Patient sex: F
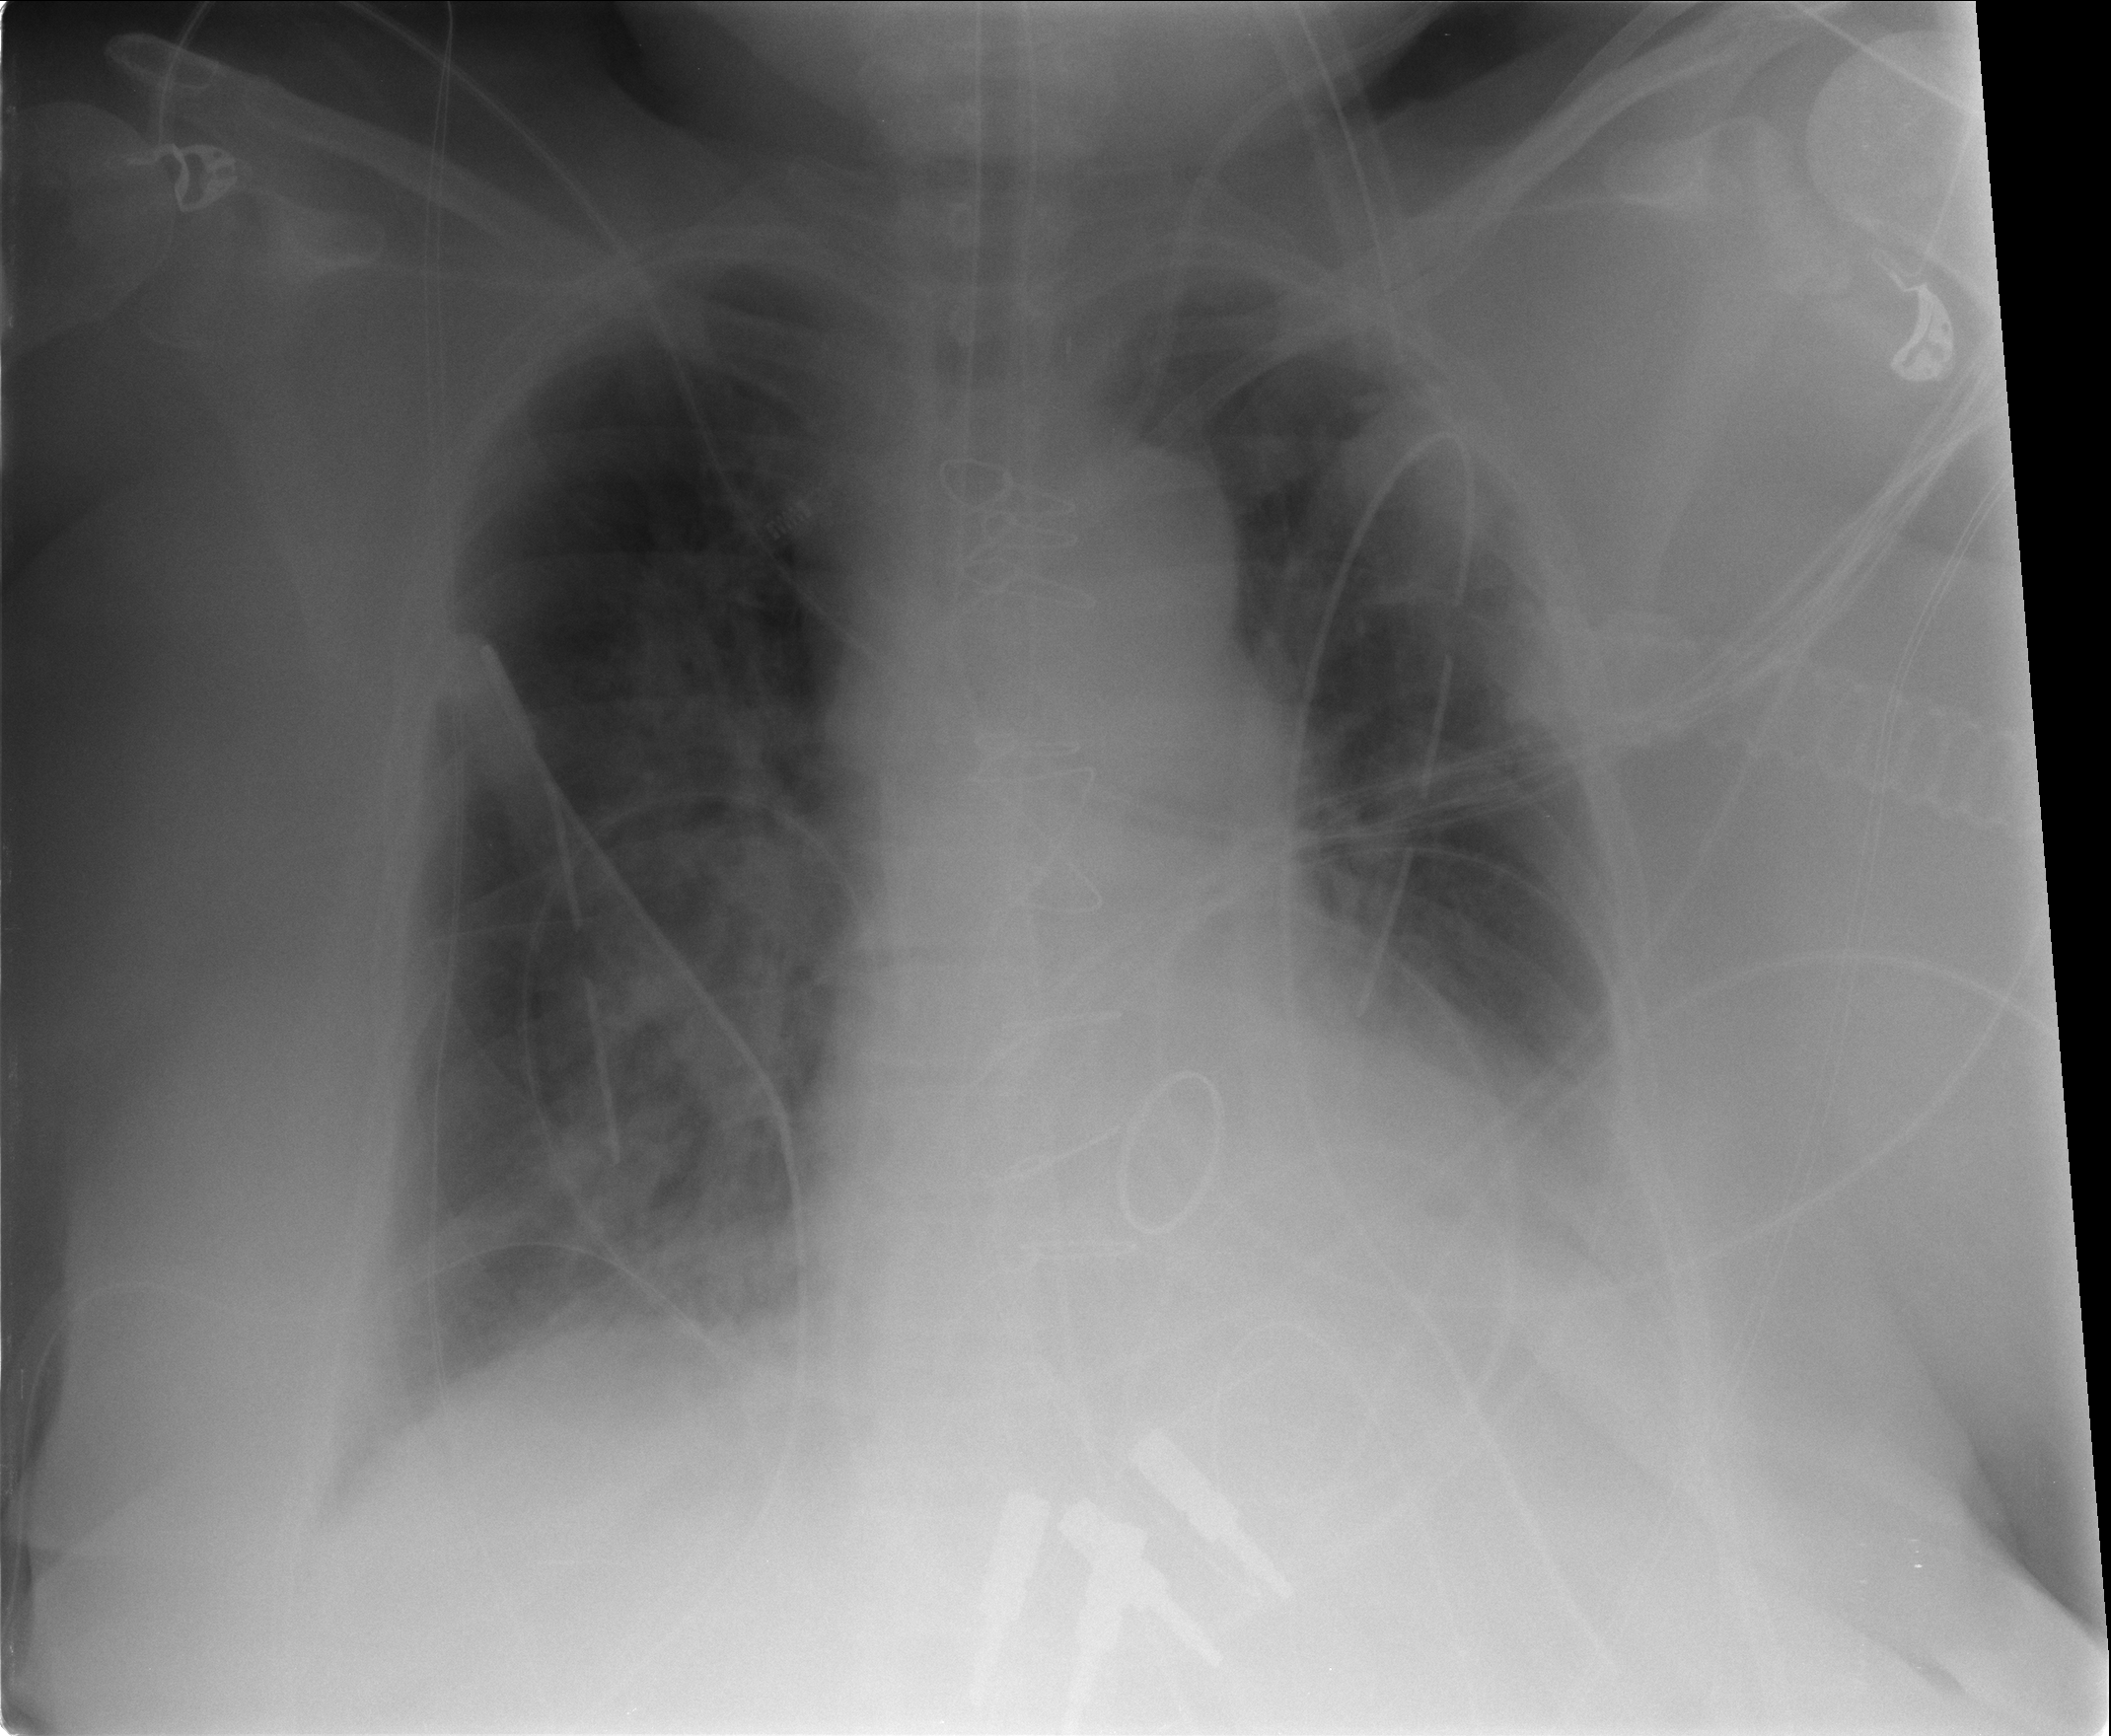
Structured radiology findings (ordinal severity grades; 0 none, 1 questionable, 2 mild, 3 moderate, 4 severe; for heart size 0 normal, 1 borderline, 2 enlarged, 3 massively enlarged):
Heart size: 2
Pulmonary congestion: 2
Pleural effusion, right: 2
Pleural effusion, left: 2
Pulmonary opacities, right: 2
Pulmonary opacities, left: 2
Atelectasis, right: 1
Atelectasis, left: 2